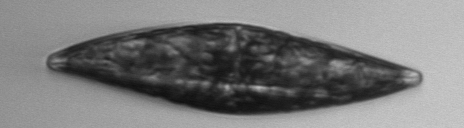
Label: Pleurosigma